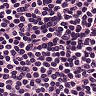
Metastatic tissue present: no